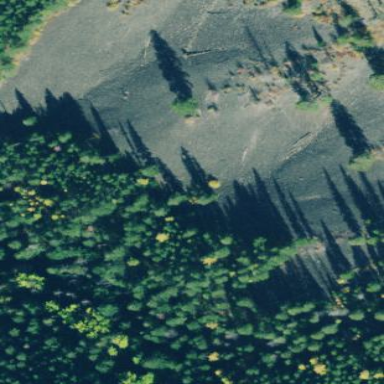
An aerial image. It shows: Natural scree.